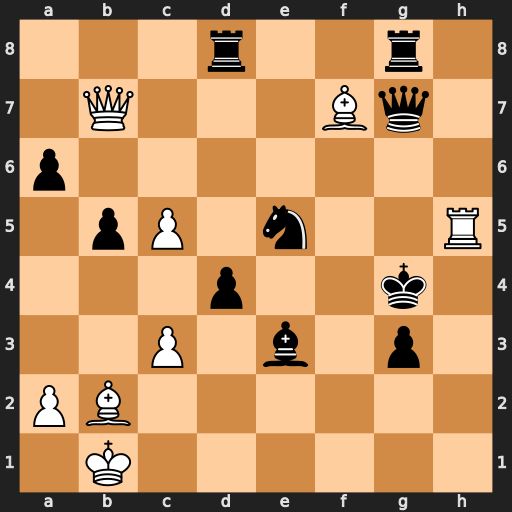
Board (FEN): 3r2r1/1Q3Bq1/p7/1pP1n2R/3p2k1/2P1b1p1/PB6/1K6
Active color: w
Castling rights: -
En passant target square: -
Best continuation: Qe4+ Bf4 Qe2+ Nf3 Qe6#